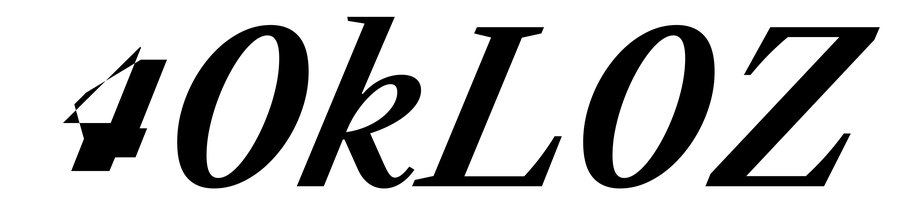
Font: LibreCaslonText-Italic_SemiBold_Italic